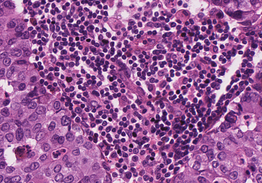
Tumor epithelial tissue: yes
Tumor-associated stroma tissue: yes
Normal tissue: no